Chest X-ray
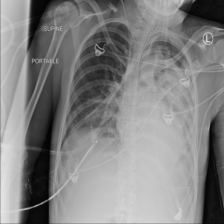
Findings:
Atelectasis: negative
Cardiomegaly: negative
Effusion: negative
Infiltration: negative
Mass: negative
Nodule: negative
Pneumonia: negative
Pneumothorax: negative
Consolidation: positive
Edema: negative
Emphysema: negative
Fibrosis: negative
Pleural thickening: negative
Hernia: negative